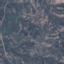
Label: HerbaceousVegetation